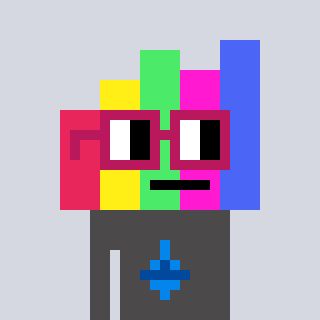
a pixel art character with square dark red glasses, a bar chart-shaped head and a grayscale-colored body on a cool background